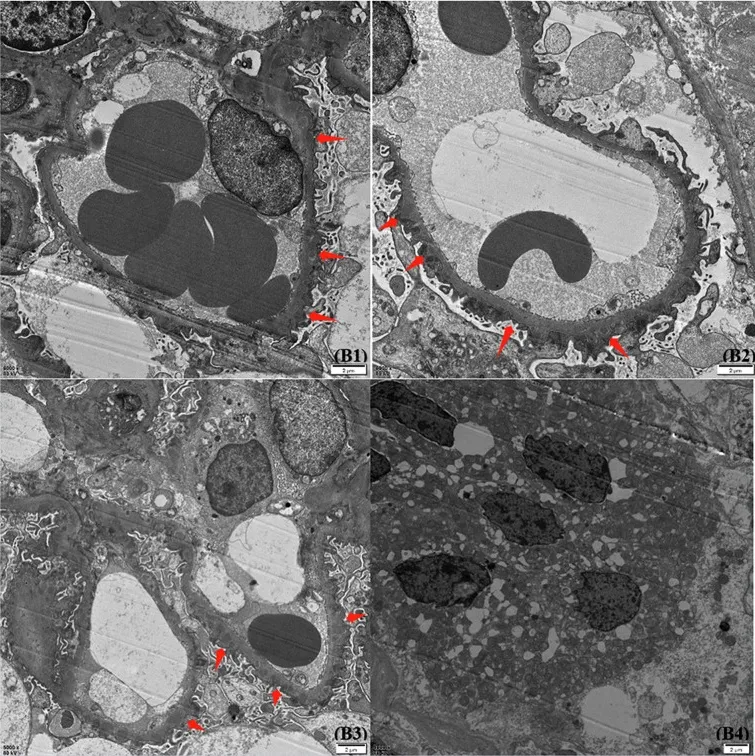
Glomerular findings by electron microscope. Under an electron microscope, the basement membrane showed mild irregular thickening, with a thickness of about 300-700 nm. The foot processes were diffusely fused, and a large amount of electronic dense material was deposited in the subepithelial and basement membranes. The epithelial cells of the renal tubules were vacuolated and degenerated, and there were no special changes in the renal interstitium.
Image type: pathology (h&e)